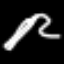
Label: pencil